Question: I'm completely new to map titling etc. I'm trying to tile the entire world map starting form zoom level 3 using Maptiler (<URL>.
Now my problems are: first, not sure how the image should be. I took a screengrab of the world map at zoom level 3 and drawn my map on top of it following the outline for each country. Is it how you do it?
Also in Maptiler when asked for the Georeference bounding box, it's by default 90 -90 180 -180. Is this the bounding box for the entire world?
Leaving the next step settings as default, meaning the SRS as "WGS84 Latitude and Longitude (geodetic)" (I don't really know how to use those settings, shouldn't I use the Mercator one for Google map? I'm confused...) and setting in the following step the zoom from 3 (my minimum zoom level) to 5, the final overlay on Google map results distorted being squashed towards the equator and stretched over the poles, also there are gaps around the "worlds" left, right, top and bottom, as you can see from the image.
Any advice and/or tips?
Thanks

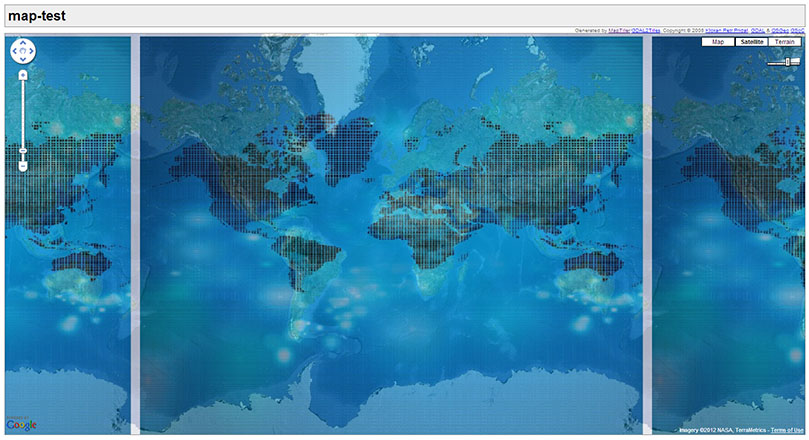
Answer: Solved. Just needed to use <URL> as reference and leave all the settings as default